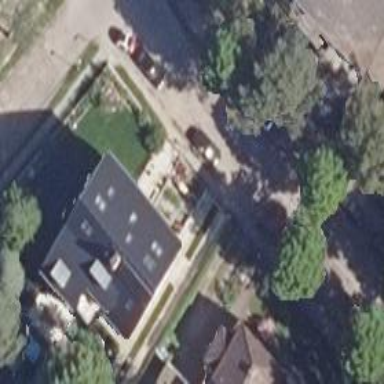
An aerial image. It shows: Gabled roof on building that houses apartments.